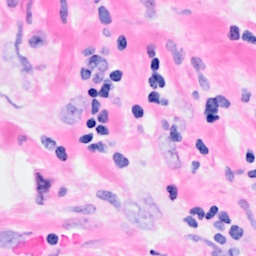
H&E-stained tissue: Breast